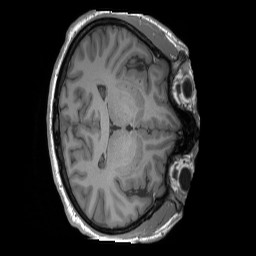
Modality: T1w
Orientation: axial
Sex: male
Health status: ill
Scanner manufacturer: siemens
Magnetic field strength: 3 T
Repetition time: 1.66 s
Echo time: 0.00254 s